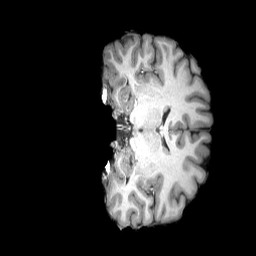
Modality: T1w
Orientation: coronal
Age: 19
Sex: female